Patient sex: M
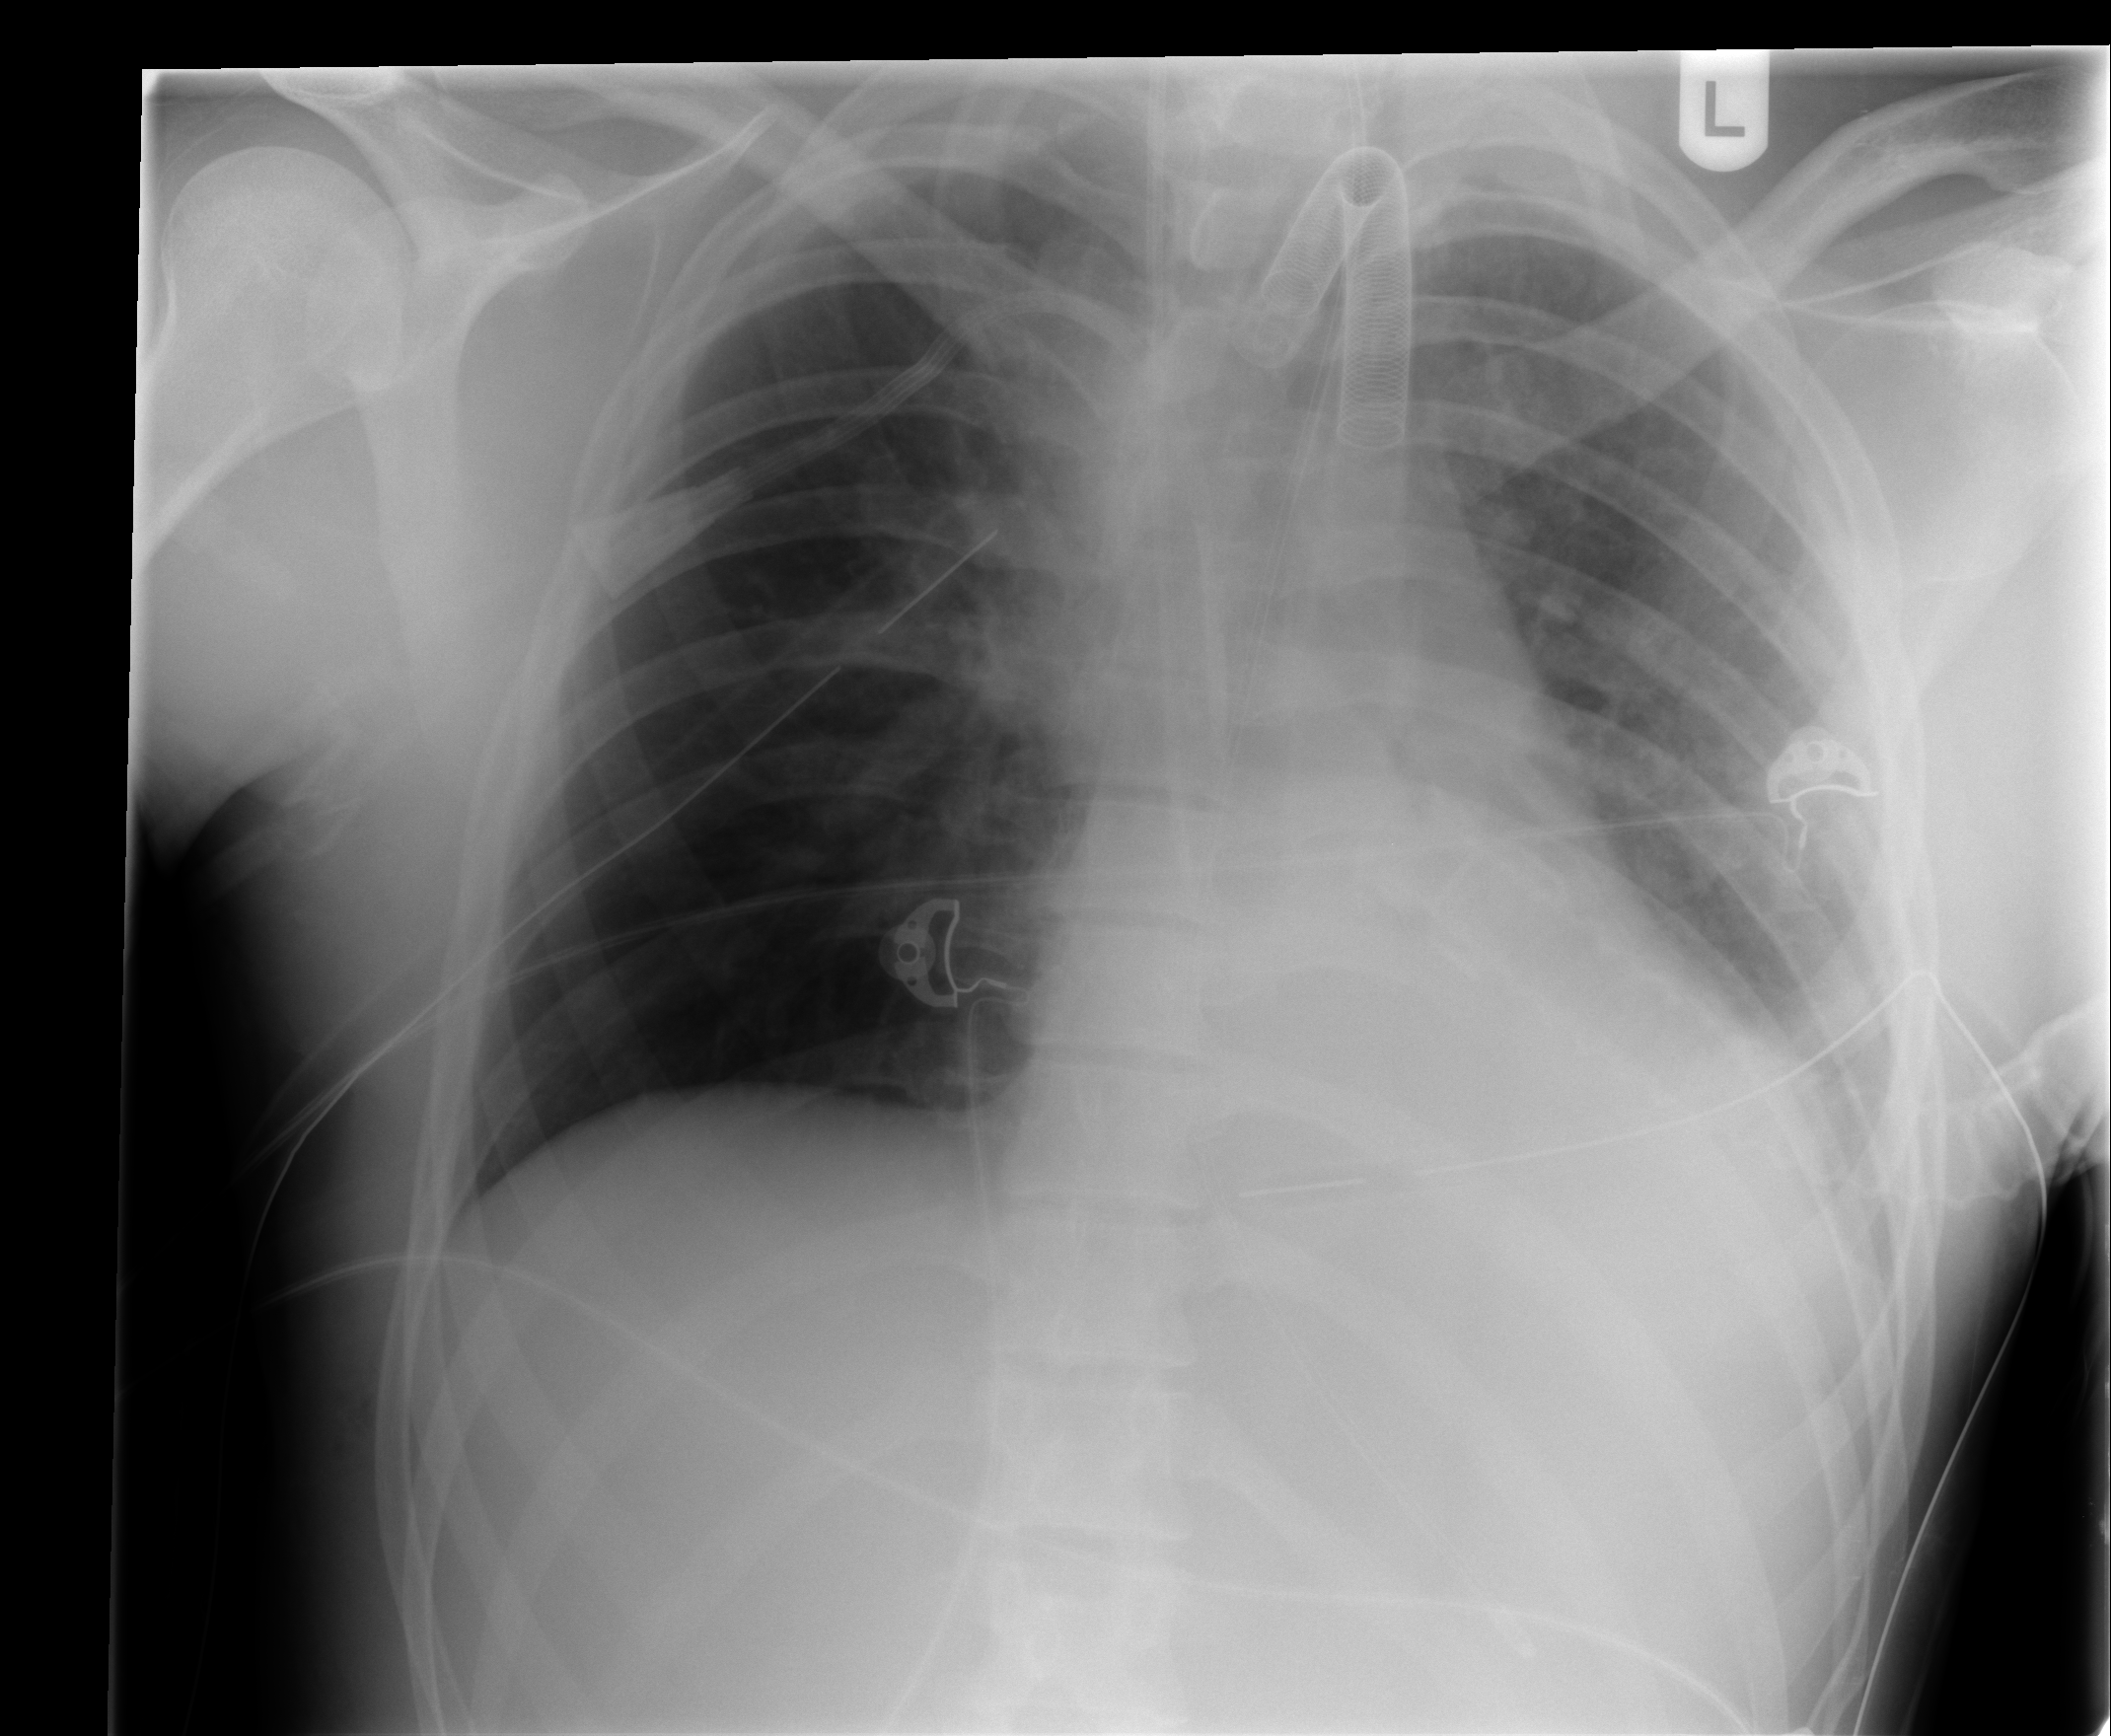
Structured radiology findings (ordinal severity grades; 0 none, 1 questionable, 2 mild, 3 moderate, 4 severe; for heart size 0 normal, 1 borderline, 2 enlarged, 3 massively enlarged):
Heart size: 0
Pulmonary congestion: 2
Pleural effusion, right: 0
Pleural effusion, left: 1
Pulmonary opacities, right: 0
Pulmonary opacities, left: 2
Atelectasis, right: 0
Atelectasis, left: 2